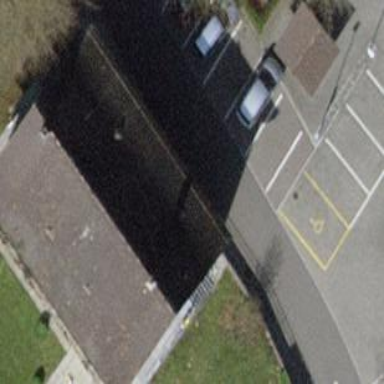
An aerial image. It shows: Building with pitched roof.